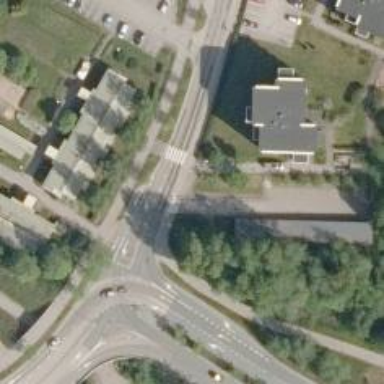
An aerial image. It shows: Asphalt cycleway.